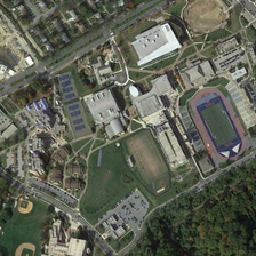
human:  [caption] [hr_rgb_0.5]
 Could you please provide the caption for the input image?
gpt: the university has a ground track filed with blue track  a football field three baseball fields and eight tennis fields .

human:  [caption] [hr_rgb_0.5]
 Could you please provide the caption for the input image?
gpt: two football fields and eight tennis courts alongside some teaching buildings stand in this campus .

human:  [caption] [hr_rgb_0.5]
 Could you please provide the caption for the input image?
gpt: There is a school near the highway, with square buildings and some sports fields.

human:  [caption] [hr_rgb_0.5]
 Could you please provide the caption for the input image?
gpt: There is a school near the highway, a square and some stadiums.

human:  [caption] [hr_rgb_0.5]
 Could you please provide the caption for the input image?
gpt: There are two football fields and eight tennis courts on the campus, and there are some teaching buildings nearby.